RGB frame:
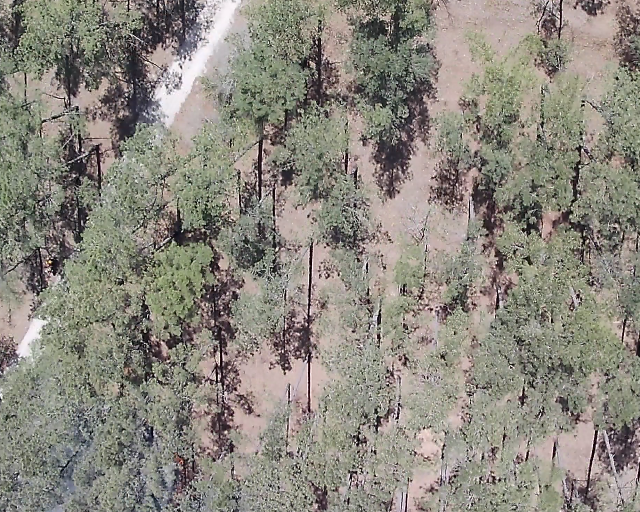
Thermal frame:
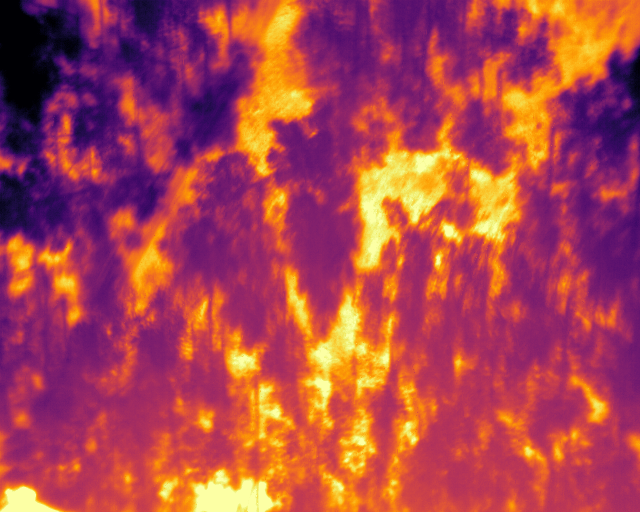
Captured: 2026-02-27 02:38:19
Pixels at or above 80 °C: 318 (fraction of frame: 0.0009705)